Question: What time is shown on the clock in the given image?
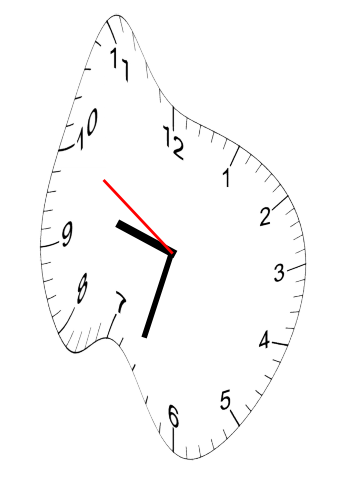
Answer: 09:32:50